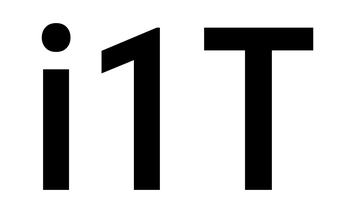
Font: Roboto_Condensed_Medium